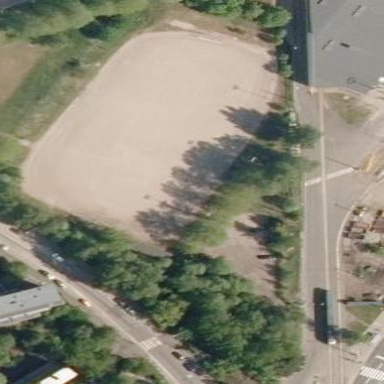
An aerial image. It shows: Unpaved soccer pitch for leisure land.